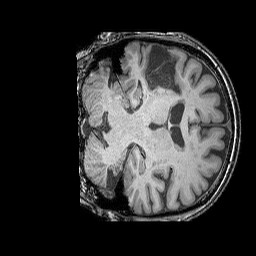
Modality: T1w
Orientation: coronal
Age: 72
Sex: male
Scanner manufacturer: siemens
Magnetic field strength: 3 T
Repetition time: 2.25 s
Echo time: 0.00411 s